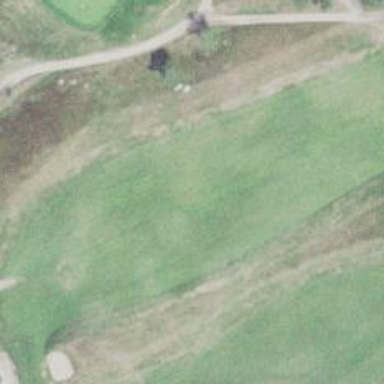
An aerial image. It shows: Golf hole.